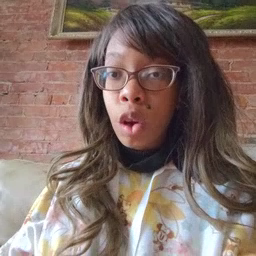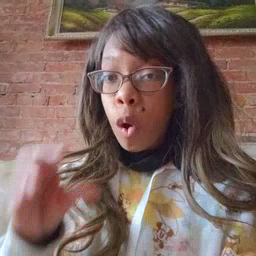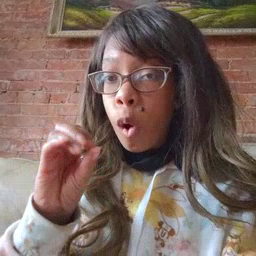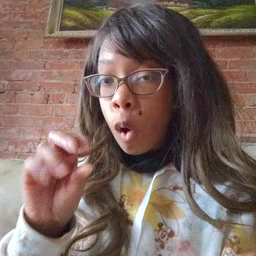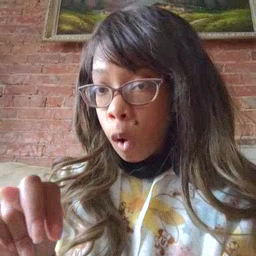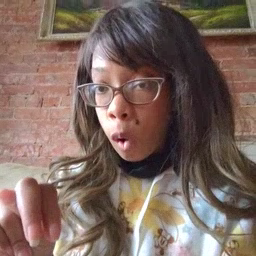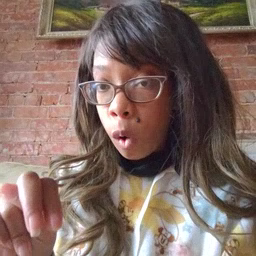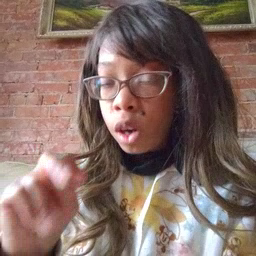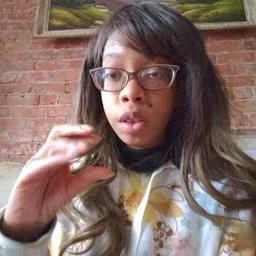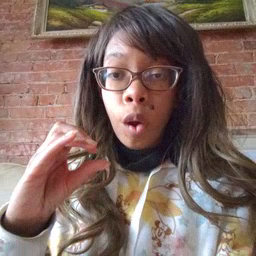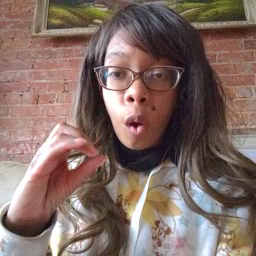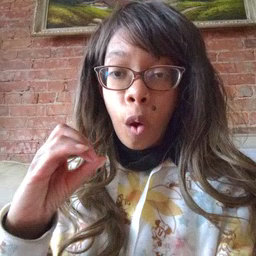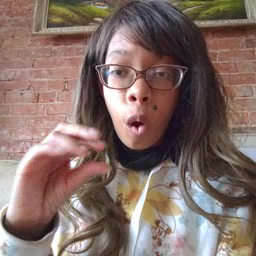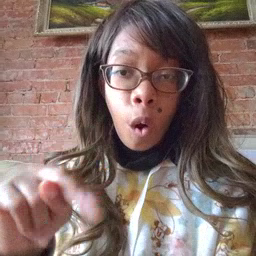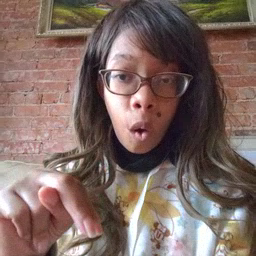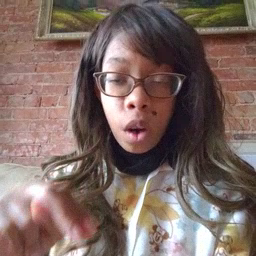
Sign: on